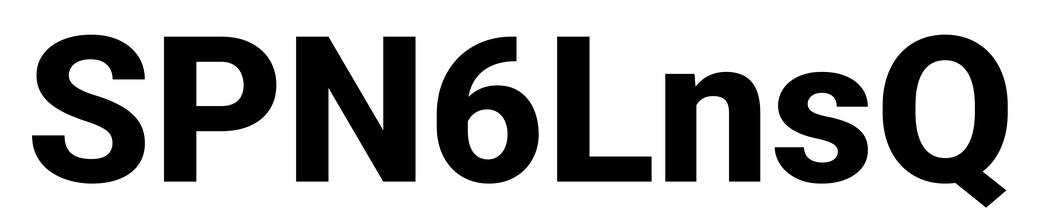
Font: Roboto_ExtraBold